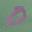
Label: 0